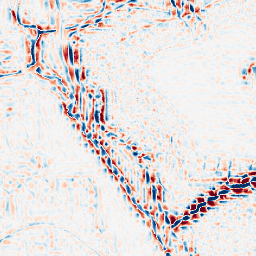
Category: wavelet
Decomposition family: wavelet_reverse_biorthogonal
Decomposition parameters: wavelet: rbio2.4
level: 3
Upsampling method: lanczos
Upsampling parameters: scale: 4
Upsampling scale: 4